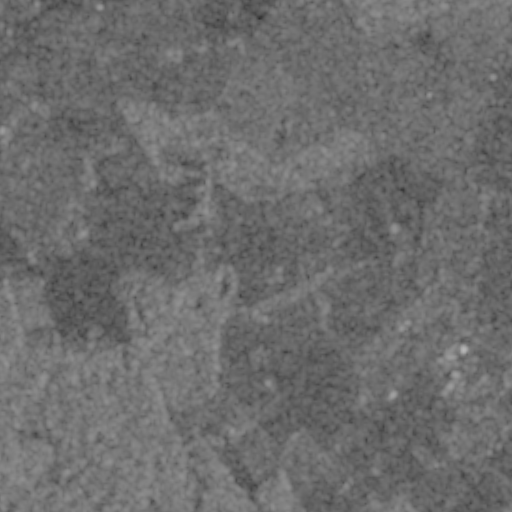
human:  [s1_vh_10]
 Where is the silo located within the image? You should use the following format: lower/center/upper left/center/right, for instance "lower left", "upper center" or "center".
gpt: The silo is located in the lower right of the image.
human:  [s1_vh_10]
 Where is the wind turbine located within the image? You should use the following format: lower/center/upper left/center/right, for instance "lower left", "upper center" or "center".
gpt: The wind turbine is located in the upper right of the image.
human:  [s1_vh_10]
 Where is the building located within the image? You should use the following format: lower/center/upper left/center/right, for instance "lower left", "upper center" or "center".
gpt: There is no building in the image.

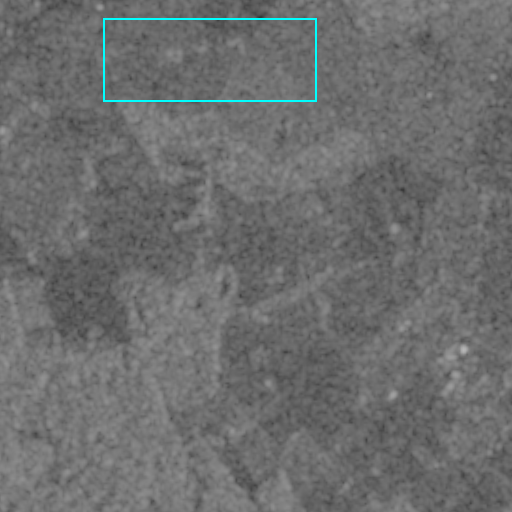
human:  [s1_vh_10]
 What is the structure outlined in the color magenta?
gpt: There is no magenta outline.
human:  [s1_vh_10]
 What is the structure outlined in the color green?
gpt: There is no structure outlined in green.